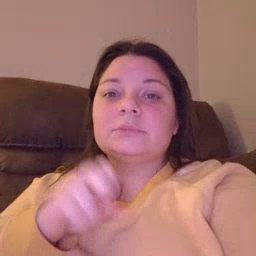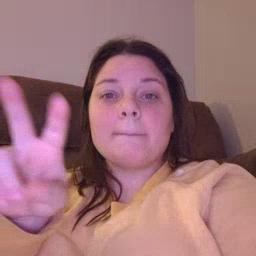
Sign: jump